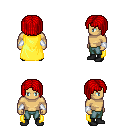
a pixel art fantasy rpg character, male body template, human, tanned skin, yellow cape, teal pants, red pageboy hairstyle, white cloth bracers, black shoes, four views (front, back, left, right), 2x2 character sprite sheet, small pixel art, hard edges, no anti-aliasing